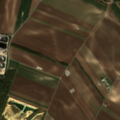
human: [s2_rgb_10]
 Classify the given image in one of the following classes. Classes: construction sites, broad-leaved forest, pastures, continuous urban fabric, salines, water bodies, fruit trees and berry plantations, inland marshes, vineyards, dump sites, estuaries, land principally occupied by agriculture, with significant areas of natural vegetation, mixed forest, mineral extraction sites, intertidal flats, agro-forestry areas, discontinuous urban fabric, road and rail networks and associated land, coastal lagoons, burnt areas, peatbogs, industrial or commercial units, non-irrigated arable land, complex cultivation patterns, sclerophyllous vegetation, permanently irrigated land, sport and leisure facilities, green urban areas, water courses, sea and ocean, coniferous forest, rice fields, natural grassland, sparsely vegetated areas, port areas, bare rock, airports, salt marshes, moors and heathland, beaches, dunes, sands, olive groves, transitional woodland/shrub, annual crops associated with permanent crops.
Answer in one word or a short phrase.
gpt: mineral extraction sites, non-irrigated arable land, land principally occupied by agriculture, with significant areas of natural vegetation